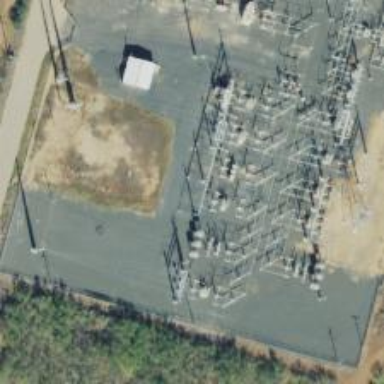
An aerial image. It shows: Power tower.